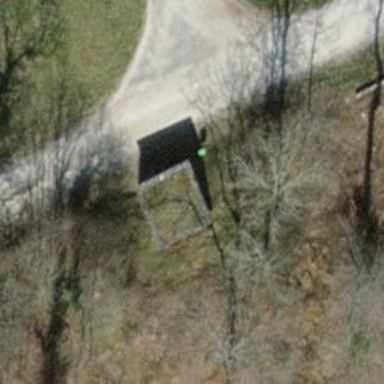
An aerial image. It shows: Bench.